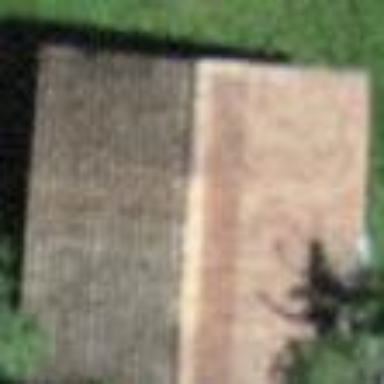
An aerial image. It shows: Rural barn.